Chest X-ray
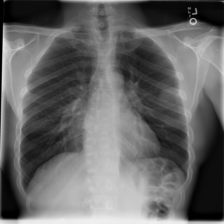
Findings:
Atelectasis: negative
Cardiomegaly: negative
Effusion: negative
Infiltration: negative
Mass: negative
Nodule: negative
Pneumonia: negative
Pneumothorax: negative
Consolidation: negative
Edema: negative
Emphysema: negative
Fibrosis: negative
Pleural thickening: negative
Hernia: negative